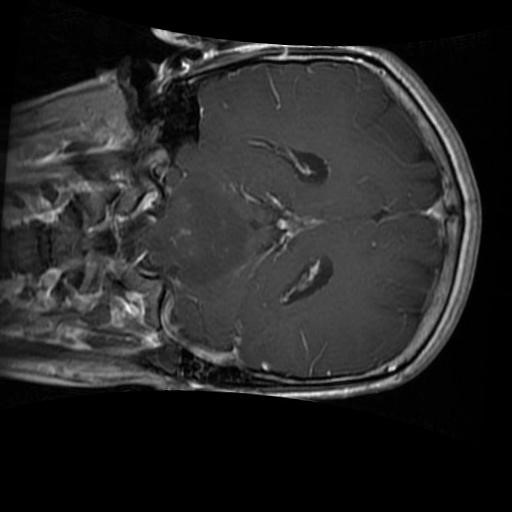
Label: brain_glioma